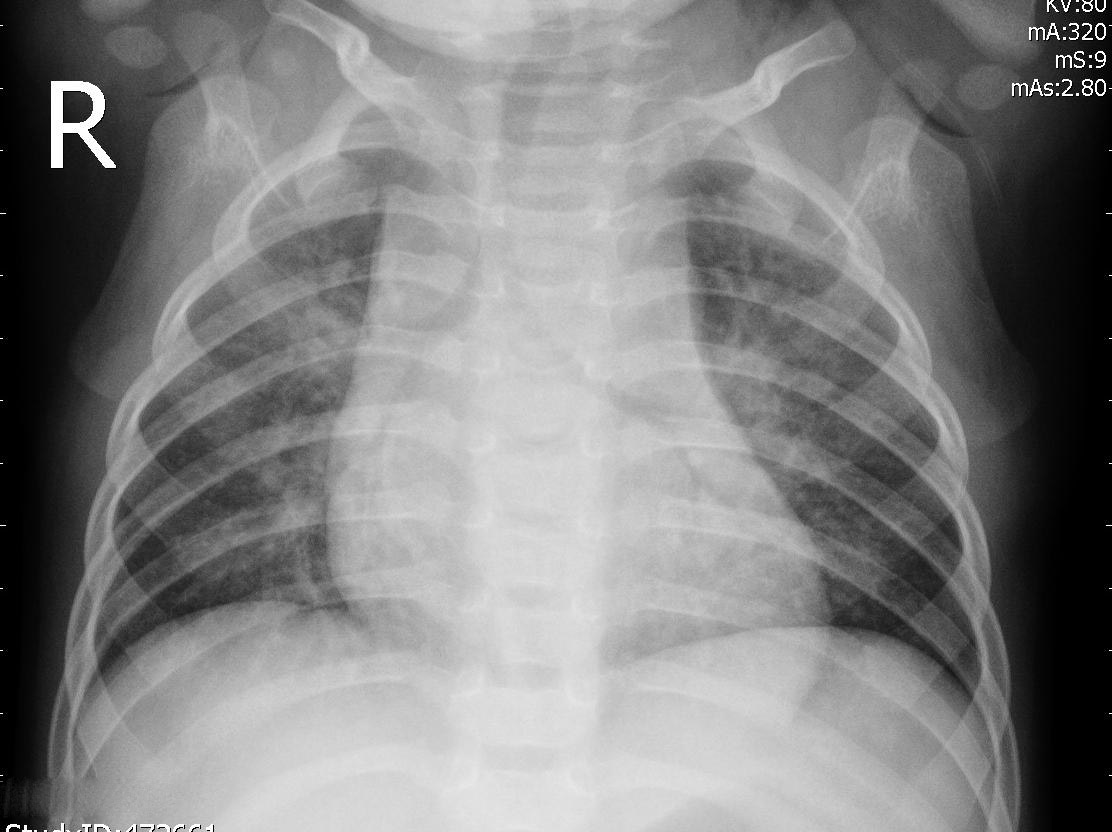
Diagnosis: PNEUMONIA